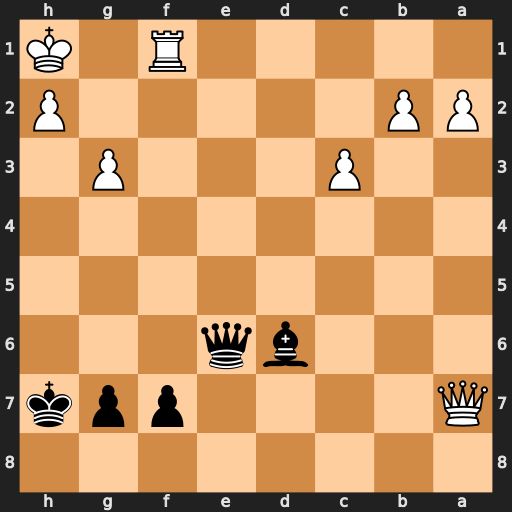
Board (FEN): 8/Q4ppk/3bq3/8/8/2P3P1/PP5P/5R1K
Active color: b
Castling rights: -
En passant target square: -
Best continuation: Qd5+ Kg1 Bc5+ Qxc5 Qxc5+